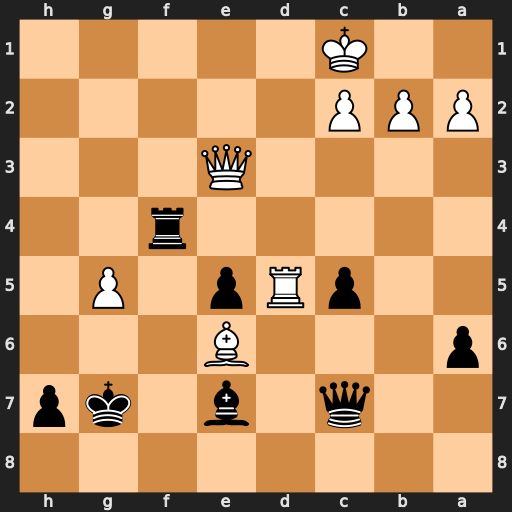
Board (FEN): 8/2q1b1kp/p3B3/2pRp1P1/5r2/4Q3/PPP5/2K5
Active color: b
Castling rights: -
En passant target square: -
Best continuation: Bxg5 Rd7+ Qxd7 Bxd7 Rf1+